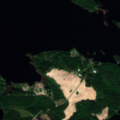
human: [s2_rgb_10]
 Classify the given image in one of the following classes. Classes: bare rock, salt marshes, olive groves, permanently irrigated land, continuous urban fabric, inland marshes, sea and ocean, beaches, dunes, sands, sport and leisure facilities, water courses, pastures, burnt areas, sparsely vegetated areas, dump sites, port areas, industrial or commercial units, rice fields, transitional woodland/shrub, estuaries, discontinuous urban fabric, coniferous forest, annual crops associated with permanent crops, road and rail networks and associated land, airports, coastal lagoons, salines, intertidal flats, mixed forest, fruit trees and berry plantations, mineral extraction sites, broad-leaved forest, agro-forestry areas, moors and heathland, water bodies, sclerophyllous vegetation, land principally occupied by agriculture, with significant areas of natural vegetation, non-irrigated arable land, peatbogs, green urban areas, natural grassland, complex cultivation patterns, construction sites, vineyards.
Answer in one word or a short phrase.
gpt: mixed forest, water bodies